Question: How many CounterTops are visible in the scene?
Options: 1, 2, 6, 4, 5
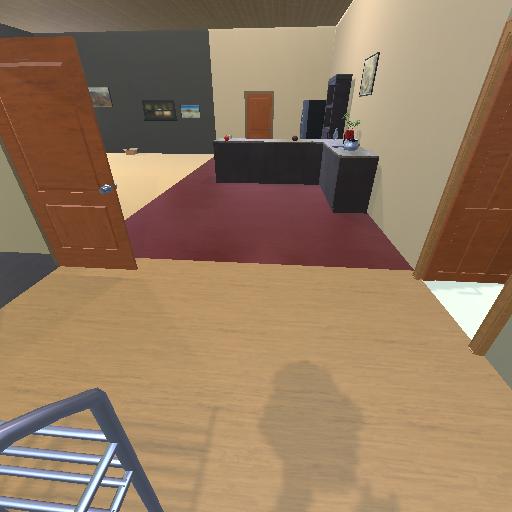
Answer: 1